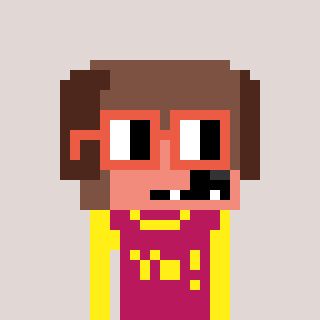
a pixel art character with square orange glasses, a dog-shaped head and a darkpink-colored body on a warm background